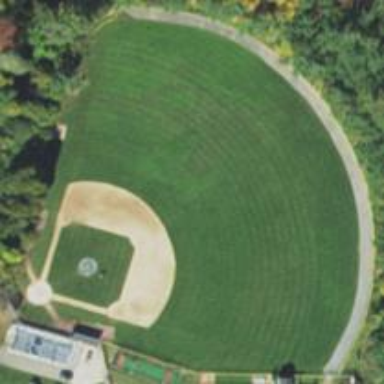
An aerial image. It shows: Baseball pitch for leisure land.